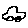
Label: car